Question: I've implemented drawing for component like in picture following way:
'''
@Override
protected void onDraw(Canvas canvas) {
int w = canvas.getWidth();
int h = canvas.getHeight();
if (mFinalBitmap == null) {
mFinalBitmap = Bitmap.createBitmap(w, h,
Bitmap.Config.ARGB_8888);
}
if (mTempCanvas == null) {
mTempCanvas = new Canvas(mFinalBitmap);
}
if (mBackgroundBitmap == null) {
mBackgroundBitmap = createBitmap(R.drawable.rounded_background,
w, h);
}
if (mBackgroundImage == null) {
mBackgroundImage = createBitmap(R.drawable.image_for_background, w, h);
}
mTempCanvas.drawBitmap(mBackgroundBitmap, 0, 0, null);
mTempCanvas.drawBitmap(mBackgroundImage, 0, 0, mPaint);
canvas.drawBitmap(mFinalBitmap, 0, 0, null);
}
private Bitmap createBitmap(int id, int width, int height) {
Bitmap bitmap = BitmapFactory.decodeResource(getContext()
.getResources(), id);
return Bitmap.createScaledBitmap(bitmap, width, height, false);
}
'''
Where mPaint has
'''
mPaint.setXfermode(new PorterDuffXfermode(PorterDuff.Mode.SRC_IN));
'''

I'm wondering whether the code is good, or can be optimized for same result, it uses lot's of memory and is an potential trigger for 'OutOfMemoryError'.
Thanks.
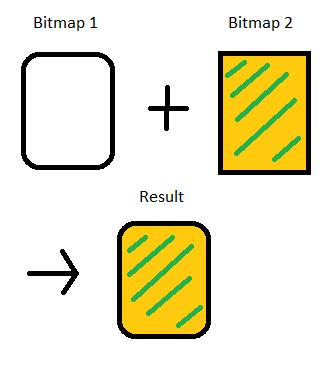
Answer: Following drawing can be achieved using 'BitmapShader' with the image to be drawn, then I only need to create ALPHA_8 'Bitmap' to draw with 'Paint' object using the shader. However shaders are pinned into window coordinates, so using this method inside scrolling components can cause some problems because the 'Matrix' needs to be translated properly.
'''
// Create bitmap shader
if (mShaderBitmap == null) {
mShaderBitmap = use wanted bitmap here.
BitmapShader shader = new BitmapShader(mShaderBitmap,
TileMode.CLAMP, TileMode.CLAMP);
mPaint.setShader(shader);
}
// Create alpha bitmap to draw with shader paint
if (mBitmapToDraw == null) {
mBitmapToDraw = load the shape here with ALPHA_8 Config
}
canvas.drawBitmap(mBitmapToDraw, 0, 0, mPaint);
'''